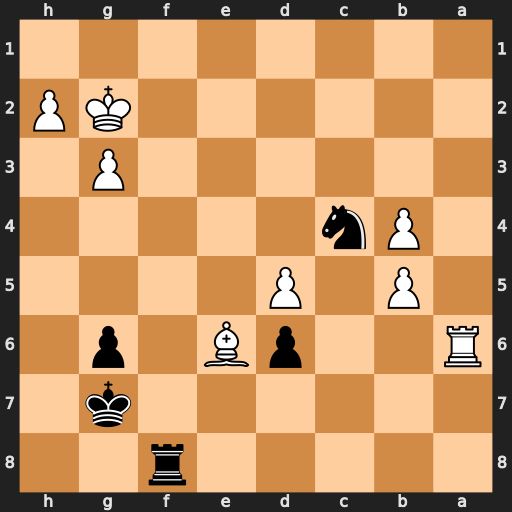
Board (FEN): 5r2/6k1/R2pB1p1/1P1P4/1Pn5/6P1/6KP/8
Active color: b
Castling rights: -
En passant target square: -
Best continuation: Ne3+ Kh3 Rh8#